【题型】填空题　【知识点】平面几何　【难度】easy
如图，若 $\angle AOD = 36^\circ$，$BO \perp DE$，垂足为 $O$，则 $\angle BOC =$ \underline{\hspace{2cm}} 度。

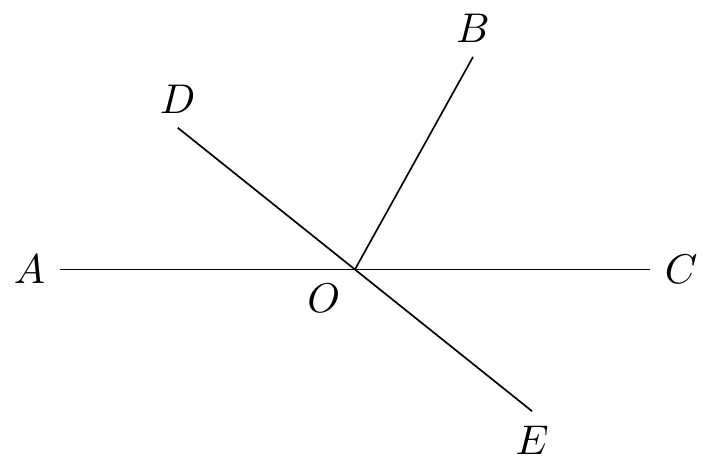
【解答】
解：$\because BO \perp DE$，

$\therefore \angle BOE = 90^\circ$，

$\because \angle AOD = \angle EOC = 36^\circ$，

$\therefore \angle BOC = \angle BOE - \angle EOC = 90^\circ - 36^\circ = 54^\circ$，

故答案为：54。